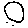
Label: circle